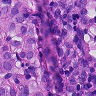
Metastatic tissue present: yes